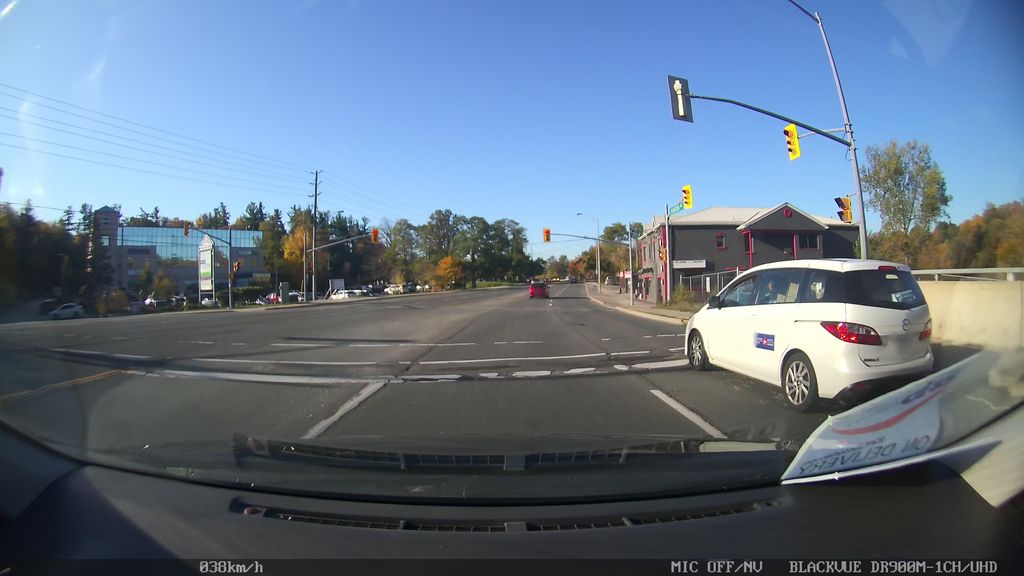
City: toronto